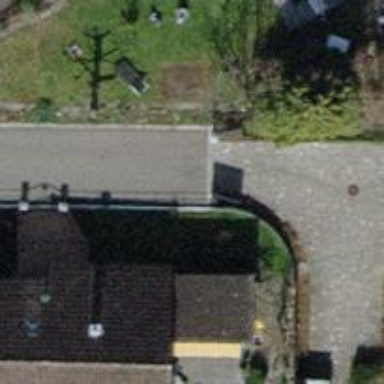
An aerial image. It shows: Driveway with sett surface.